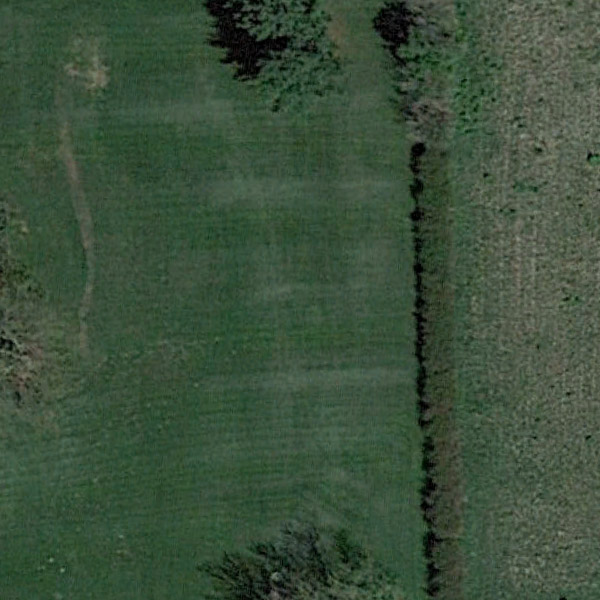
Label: Meadow